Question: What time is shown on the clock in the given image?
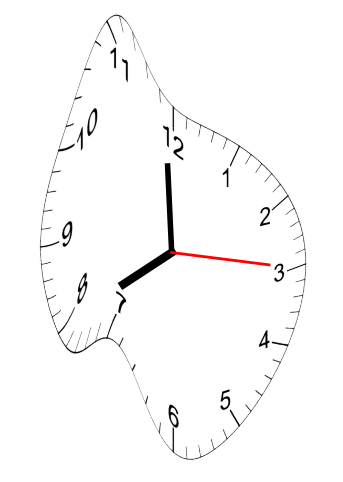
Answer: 07:59:15